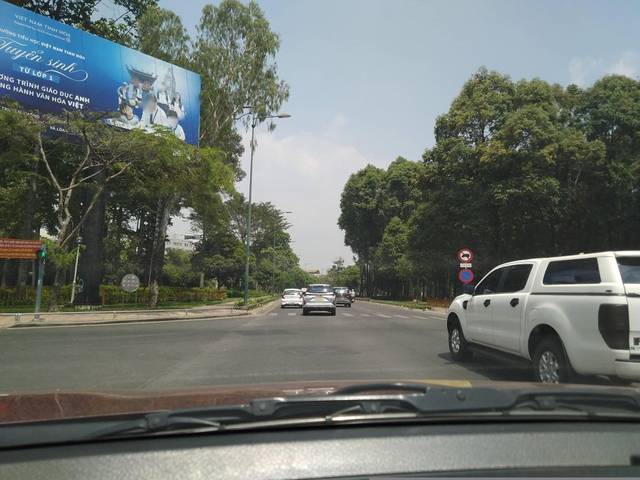
Region: Vietnam
Coordinates: 10.813, 106.673